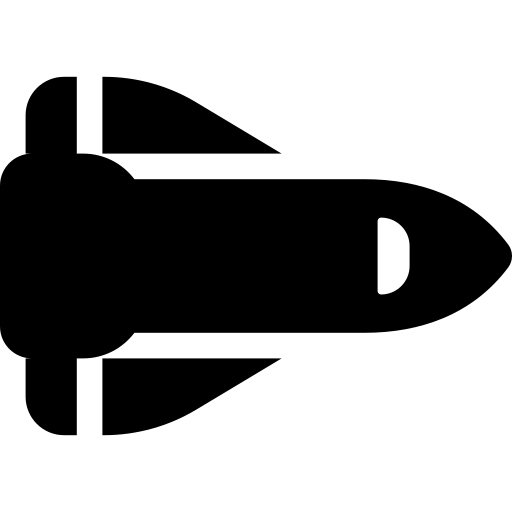
Tags: icon, FontAwesome, fa-icon, solid, shuttle, space